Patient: sex M, age 83
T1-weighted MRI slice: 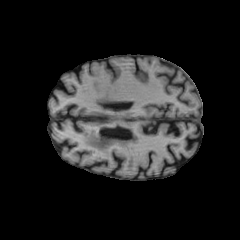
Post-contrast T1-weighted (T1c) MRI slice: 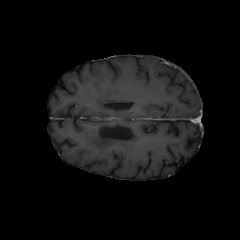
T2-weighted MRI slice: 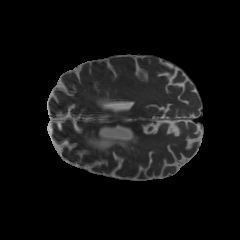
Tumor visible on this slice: no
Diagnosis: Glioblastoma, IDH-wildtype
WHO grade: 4